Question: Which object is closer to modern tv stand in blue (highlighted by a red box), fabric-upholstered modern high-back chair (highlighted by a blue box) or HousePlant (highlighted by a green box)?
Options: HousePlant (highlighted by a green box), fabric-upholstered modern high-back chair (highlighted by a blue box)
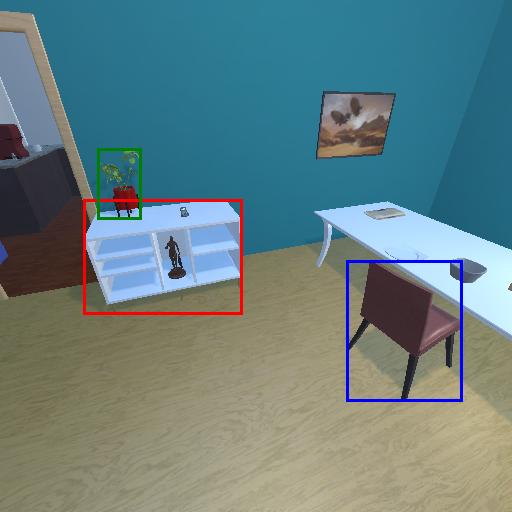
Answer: HousePlant (highlighted by a green box)